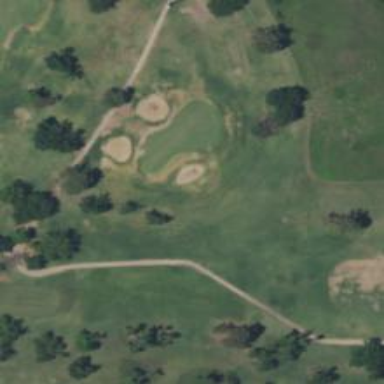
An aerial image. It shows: Golf hole.